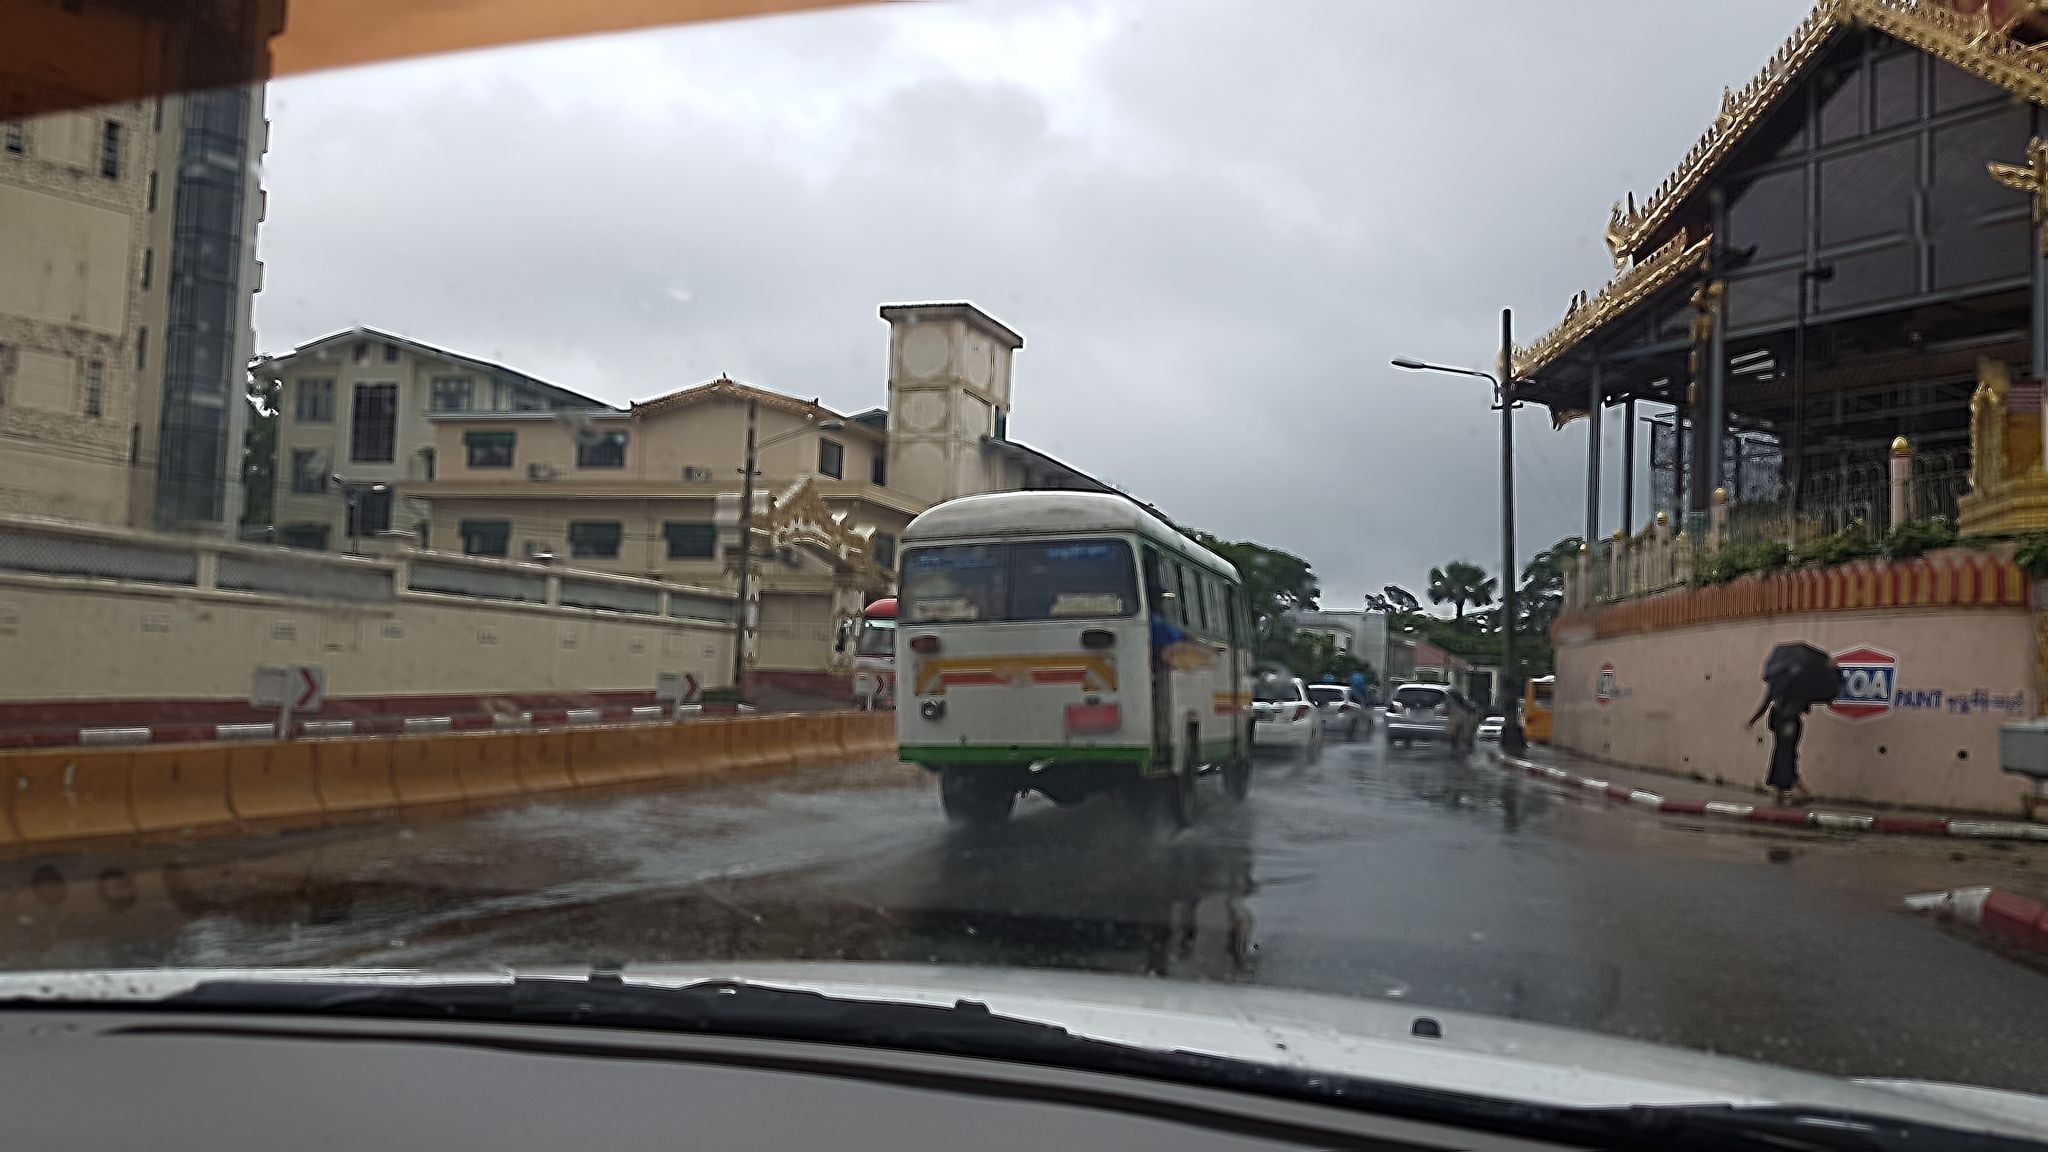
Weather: snowy
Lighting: day
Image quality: good
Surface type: driving surface
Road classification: primary, secondary
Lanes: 3.0
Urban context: urban centre
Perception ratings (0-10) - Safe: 1.67, Lively: 9.31, Beautiful: 3.34, Boring: 6.4, Depressing: 3.54, Wealthy: 0.84